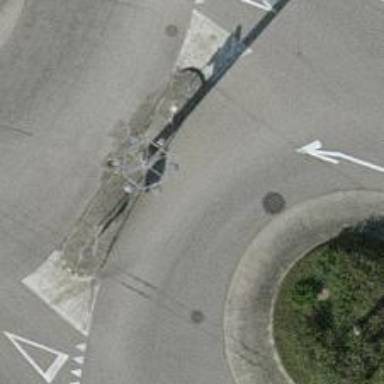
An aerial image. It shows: Secondary road with asphalt surface leading to roundabout. The road is equipped with trolley wires.